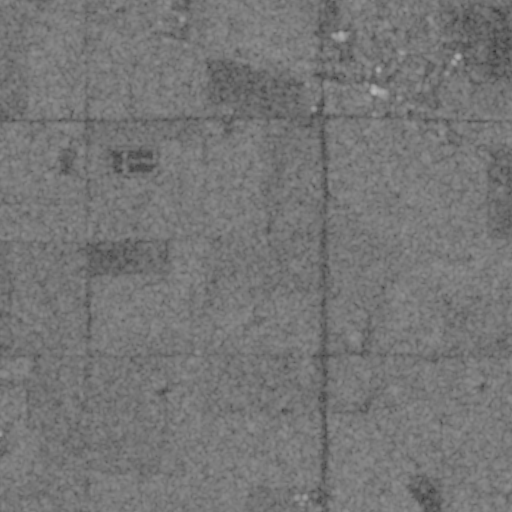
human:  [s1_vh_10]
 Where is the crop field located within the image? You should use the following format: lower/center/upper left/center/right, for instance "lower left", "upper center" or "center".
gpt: The crop field is located in the upper right of the image.
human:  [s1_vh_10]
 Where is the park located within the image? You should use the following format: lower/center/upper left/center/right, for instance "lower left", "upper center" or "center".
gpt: The park is located in the upper right of the image.
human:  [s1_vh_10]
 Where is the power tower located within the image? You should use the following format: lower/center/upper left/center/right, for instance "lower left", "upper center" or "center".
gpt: There is no power tower in the image.

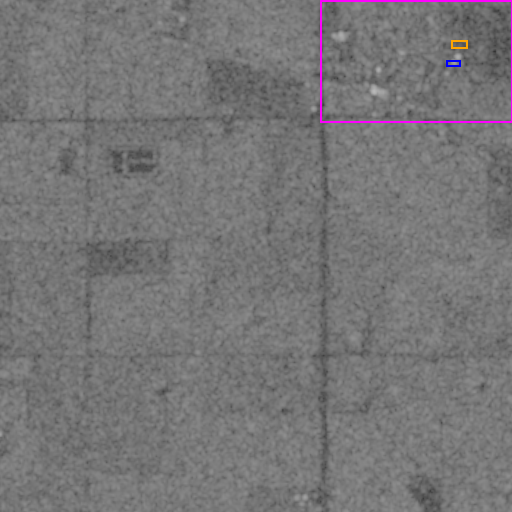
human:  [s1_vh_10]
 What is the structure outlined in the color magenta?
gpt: The structure outlined in magenta is a crop field.
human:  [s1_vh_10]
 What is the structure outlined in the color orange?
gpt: The structure outlined in orange is a park.
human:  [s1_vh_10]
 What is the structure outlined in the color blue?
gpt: The structure outlined in blue is a building.
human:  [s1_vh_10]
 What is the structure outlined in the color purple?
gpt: There is no purple outline.